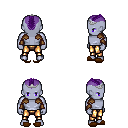
a pixel art fantasy rpg character, male body template, dark elf, purple skin, leather shoulder armor, gold greaves, purple short mohawk hairstyle, silver tiara, leather bracers, brown slippers, four views (front, back, left, right), 2x2 character sprite sheet, small pixel art, hard edges, no anti-aliasing